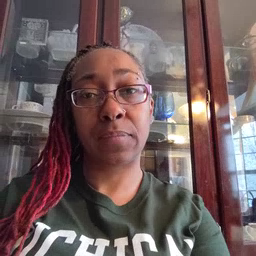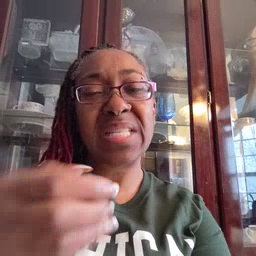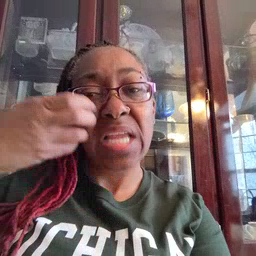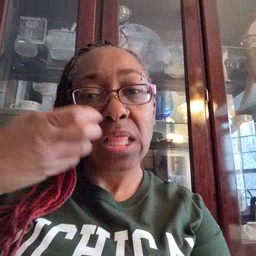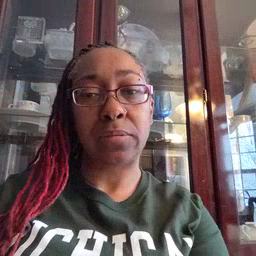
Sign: cereal